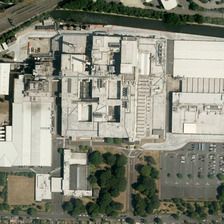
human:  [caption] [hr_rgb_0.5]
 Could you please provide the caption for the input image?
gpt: we can see a parking lot sits beside a large white factory building next to a row of houses .

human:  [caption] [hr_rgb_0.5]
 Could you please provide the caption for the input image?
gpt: some trees are betweeen the white workshops and some flats .

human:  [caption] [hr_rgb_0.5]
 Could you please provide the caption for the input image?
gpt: a road crosses over a river in the factory with buildings of white roof  near which is a line of red roof residential buildings .

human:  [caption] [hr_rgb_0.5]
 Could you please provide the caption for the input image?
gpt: a road crosses over a river in the factory with buildings of white roof  near which is a line of red roof residential buildings .

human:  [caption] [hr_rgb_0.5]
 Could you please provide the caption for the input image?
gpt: several white industrial buildings are near some green trees and a river .